Current action and preconditions to check: trajectory_clear

Your task: For each precondition in the list above, predict whether it will hold at this action.

Consider the current scene as observed from the mobile robot's camera, and analyze the predicted future states of all dynamic agents (e.g., people, animals, vehicles, or any moving entities) within the NEXT SECOND.

IMPORTANT: Only answer "very likely" if you are absolutely certain—based on strong, clear evidence—that a dynamic agent will violate the precondition in the predicted future state. Do NOT answer "very likely" for unlikely, ambiguous, or low-probability risks.

Ask yourself for each precondition: Is there a high probability, with clear and convincing evidence, that the predicted future states of any dynamic agent will interfere with the predicted future state of the currently executing action within the NEXT SECOND, causing that precondition to fail?

Assess the risk level based on these predictions. Use "likely" or "very likely" if motions create a clear risk of interference.

Use "neutral" or "improbable" if agents are nearby but their predicted paths are clearly diverging or non-conflicting.

Failure Risk Categories: "very improbable", "improbable", "neutral", "likely", "very likely"

Answer Format: Output ONLY the probability_of_failure value from these categories: "very improbable", "improbable", "neutral", "likely", "very likely"

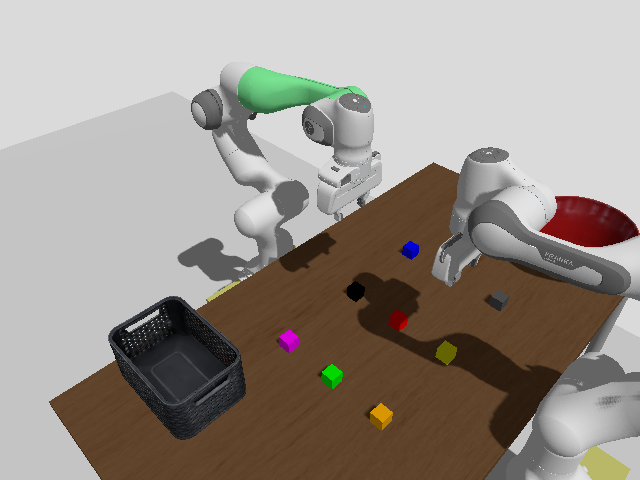

Answer: improbable